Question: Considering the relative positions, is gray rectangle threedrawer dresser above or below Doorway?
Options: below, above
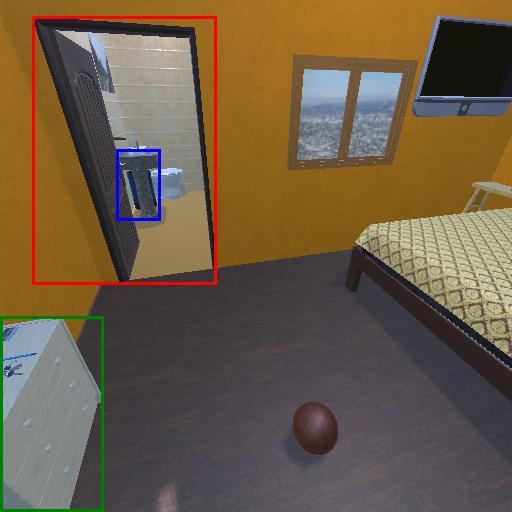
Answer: below